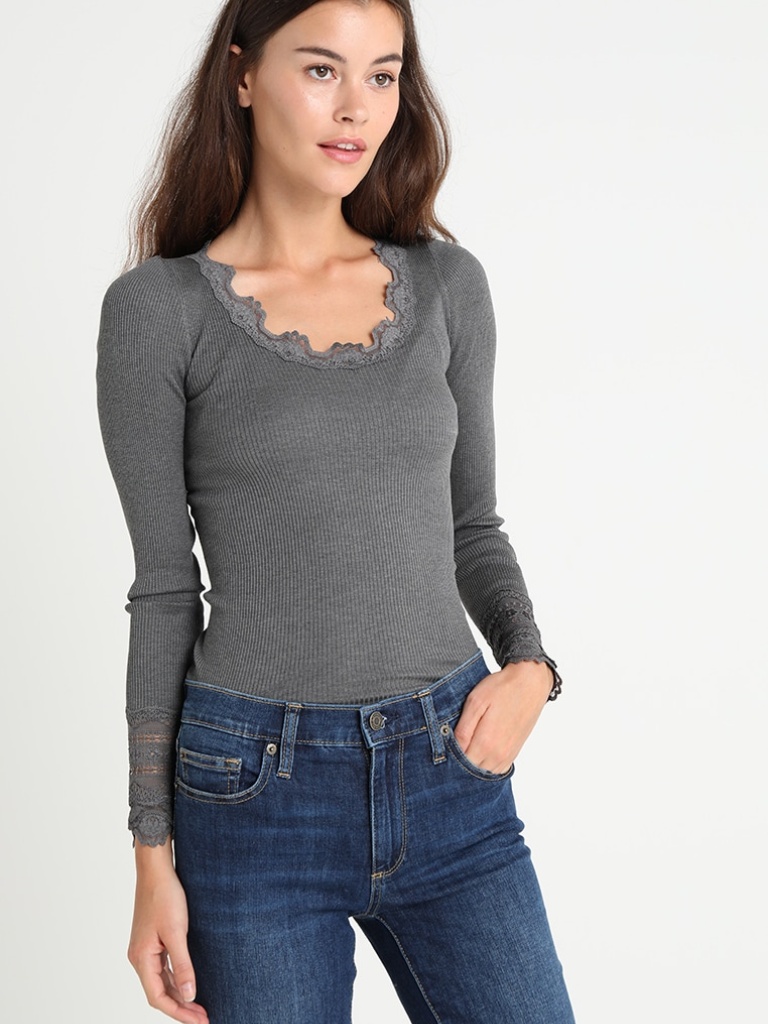
knit tight a long-sleeved with the sleeves down hip length Fully Tucked in scoop top